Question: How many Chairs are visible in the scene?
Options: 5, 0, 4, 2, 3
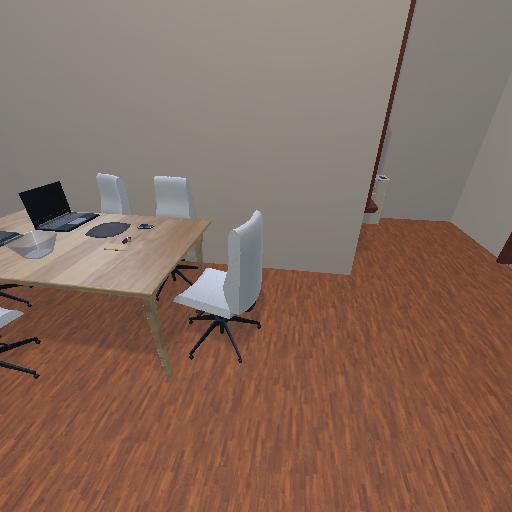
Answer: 5